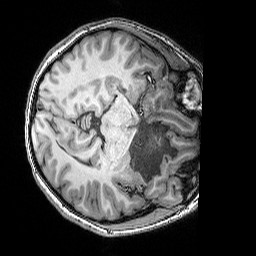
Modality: T1w
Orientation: axial
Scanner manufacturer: siemens
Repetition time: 2.25 s
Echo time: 0.00418 s